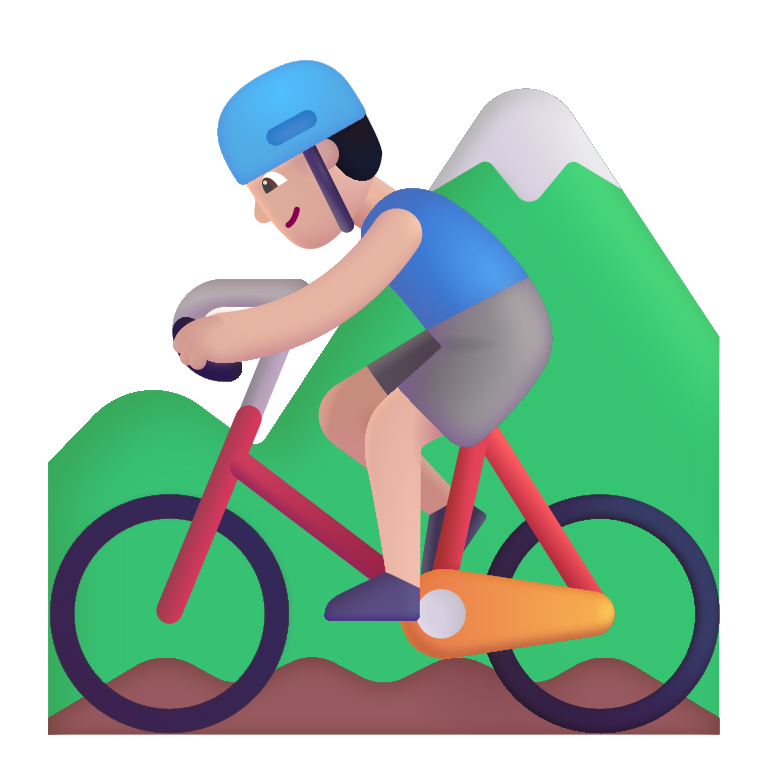
man mountain biking color light